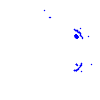
Particle: electron